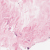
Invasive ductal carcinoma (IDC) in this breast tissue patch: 0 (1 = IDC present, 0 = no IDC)